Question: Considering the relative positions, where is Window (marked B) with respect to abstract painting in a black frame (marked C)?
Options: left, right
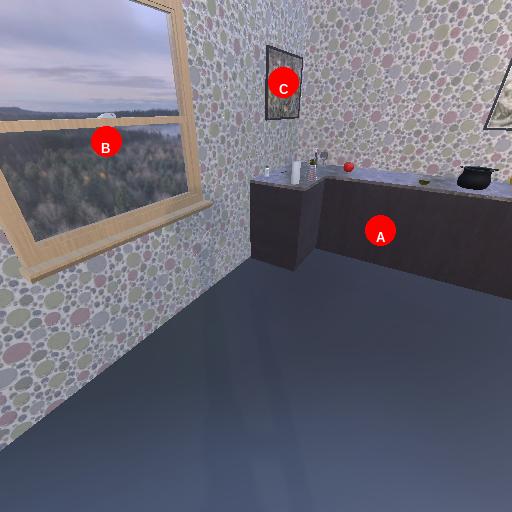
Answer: left